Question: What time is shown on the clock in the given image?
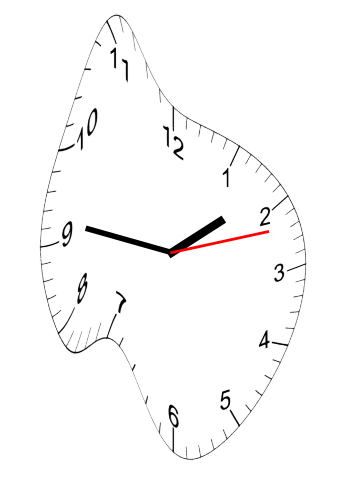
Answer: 01:46:12